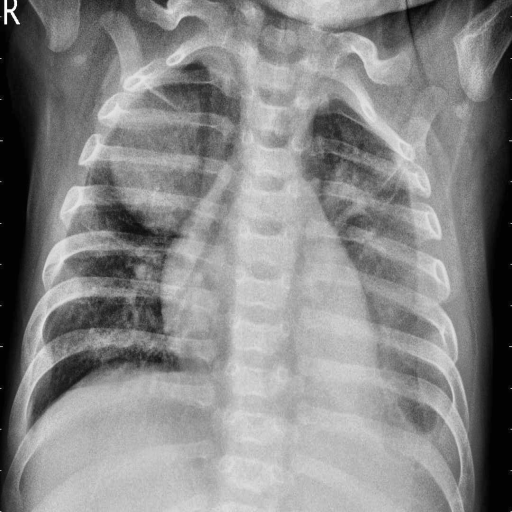
Finding: PNEUMONIA